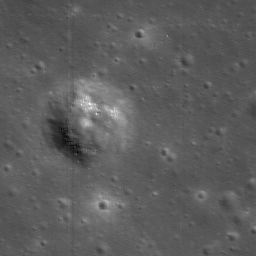
Host type: background_regolith
Lunar coordinates: latitude nan, longitude nan